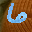
Label: 6